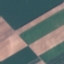
Label: AnnualCrop